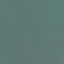
Label: SeaLake